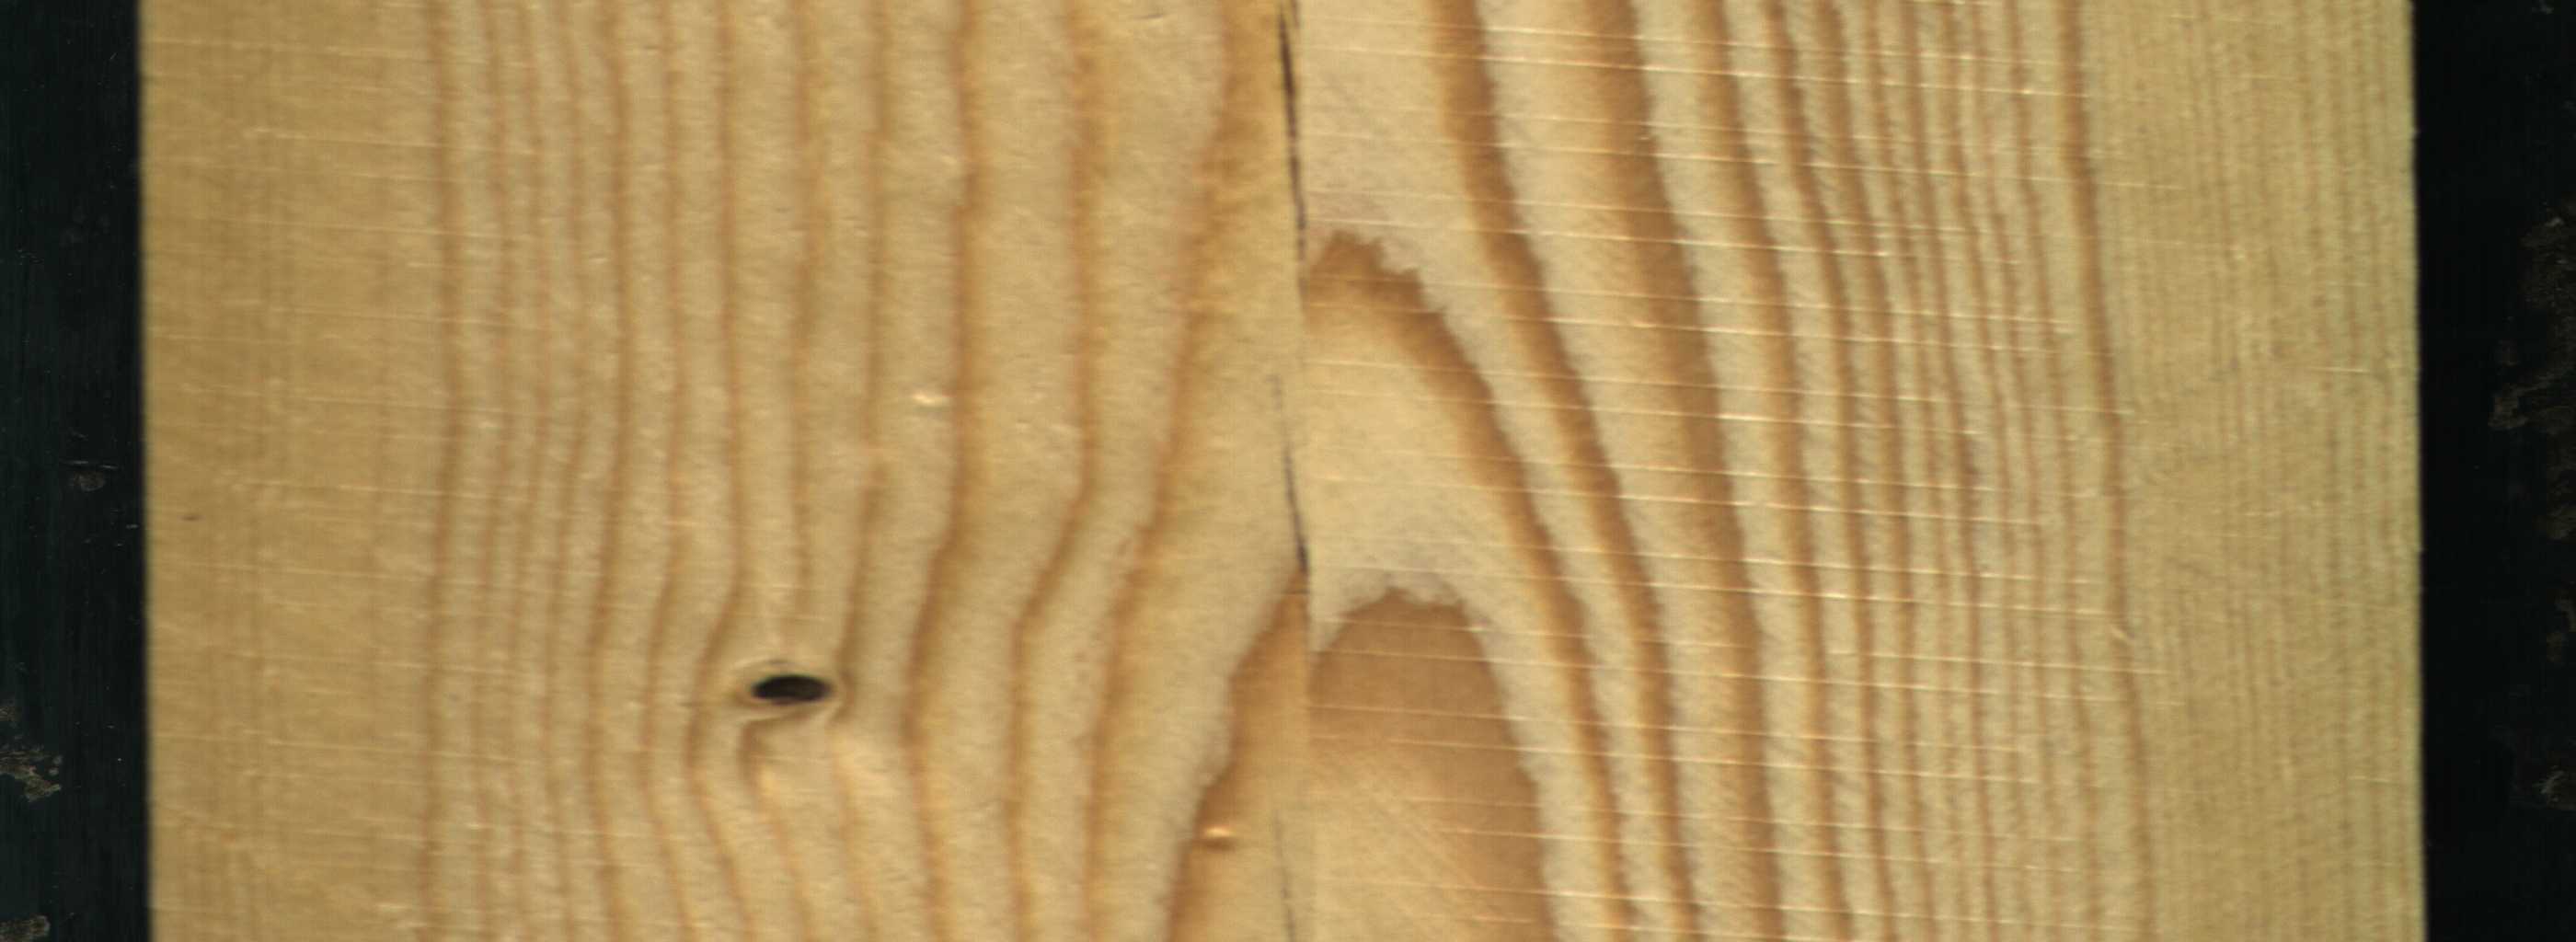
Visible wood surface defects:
Crack
Crack
Dead_Knot